Question: How to make them appear in one line. I saw some other post which says to use 'echo -n' but if I use it, it would give me an error
I want the "Name" and textbox to have some spacing in between, so I can align the other textboxes below.
'''
echo "<p style='width:50%'>Name:</p>";
echo "<input type='text' name='name' value='$row[Name]'/>";
'''

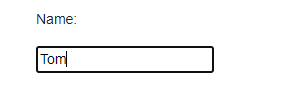
Answer: Here's a short snippet that uses '<input>' and '<label>'. You can see they are on the same line.
'''
<div class="preference">
<label for="input1">Name</label>
<input type="text" name="name" id="input1">
</div>
'''
If you need to align textboxes it gets more complicated, and you should use something more modern like grid layout:
<URL>
'''
div.container {
display:grid;
grid-template-columns: max-content max-content;
grid-gap:5px;
}
div.container label { text-align:right; }
'''
'''
<div class="container">
<label>Label 1</label>
<input type="text" id='input1'/>
<label>Label 2</label>
<input type="text" />
</div>
'''